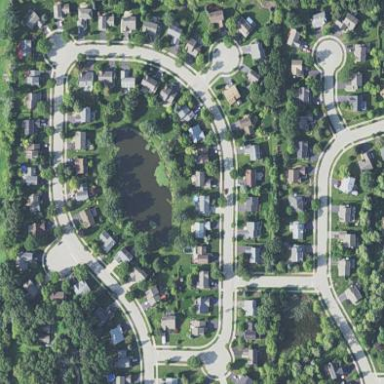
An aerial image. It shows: Single-family residential area within subdivision.